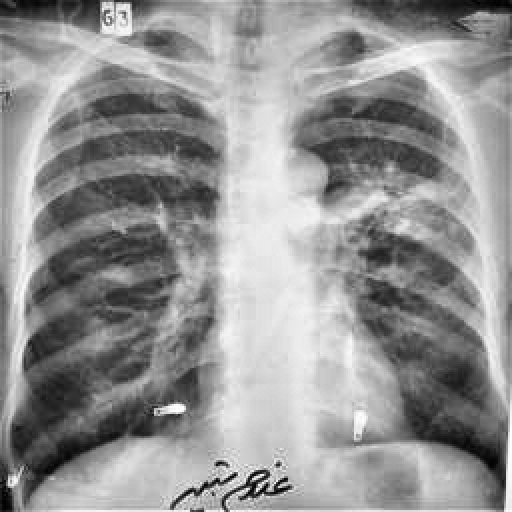
Finding: TUBERCULOSIS